Question: I am trying to filter out all non latin characters, such as 'geia sou' with javascript / regex, while allowing special characters such as '!@#$%^&*()'.
But if JS is not possible then php with 'preg_replace' perhaps.
Ive tried JS 'str = str.replace(/[^a-z0-9\-.,:;]/i, "");' but that didnt do anything.
With php '$str = preg_replace('[^a-zA-Z0-9A-y]', '', $str);' but got the same results.
This 'echo htmlentities($str, ENT_QUOTES, "ISO-8859-1");' however gave me garbled text,
maybe i can somehow detect that?
Q: what is the best way to do this?
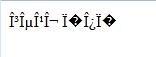
Answer: this seems to be working when i tested it, but you will want to double check:
'''
$output = preg_replace('/[^( -)]*/','', $output);
'''